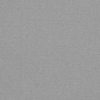
Label: dusty